Question: I am using GPUimage with xcode developing for iOS plaform.
Trying to take the live video stream and transforming it to 9 tiles a 3x3 grid for example.
I have scaled the video to 0.33 original size and then tried to apply a fragment shader to repeat the scaled video to the other tiles.
But the shader applies only to the scaled video not the whole view.
Here is my shader:
'''
varying highp vec2 textureCoordinate;
uniform sampler2D inputImageTexture;
uniform mediump float range;
void main()
{
mediump vec2 p = textureCoordinate;
if (p.x > 0.66) {
p.x = (p.x-0.66);
}
else if (p.x > 0.33) {
p.x = (p.x-0.33);
}
if (p.y > 0.66) {
p.y = (p.y-0.66);
}
else if (p.y > 0.33) {
p.y = (p.y-0.33);
}
lowp vec4 outputColor = texture2D (inputImageTexture, p);
gl_FragColor = outputColor;
}
'''
any suggestions?

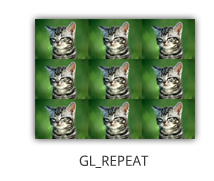
Answer: Yes, set your texture wrap mode to , so you don't need to care about the "clones"!
'''
glTexParameteri( GL_TEXTURE_2D, GL_TEXTURE_WRAP_S, GL_REPEAT );
glTexParameteri( GL_TEXTURE_2D, GL_TEXTURE_WRAP_T, GL_REPEAT );
'''
And your shader should be:
'''
varying highp vec2 textureCoordinate;
uniform sampler2D inputImageTexture;
uniform mediump float range;
void main()
{
mediump vec2 p = 3.0 * textureCoordinate - vec2( 1.0 );
lowp vec4 outputColor = texture2D (inputImageTexture, p);
gl_FragColor = outputColor;
}
'''
If, for some reason you don't wanna use the , just repeat the texture by yourself using the mod() function:
'''
mediump vec2 p = mod( 3.0 * textureCoordinate - vec2( 1.0 ), 1.0 );
'''